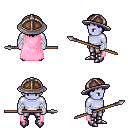
a pixel art fantasy rpg character, male body template, dark elf, purple skin, pink cape, metal pants, blue plain hairstyle, chain helm, white cloth bandages, metal boots, spear, four views (front, back, left, right), 2x2 character sprite sheet, small pixel art, hard edges, no anti-aliasing